Question: Does SQL Base have an option to set a DEFAULT Value to a column?
Like
'ALTER TABLE blablub MODIFY test SET DEFAULT '0''
Solution, thanks to Grzegorz Oledzki:

'ALTER TABLE blablub MODIFY test NOT NULL WITH DEFAULT'
However kinda stupid since you can't define the DEFAULT value yourself.
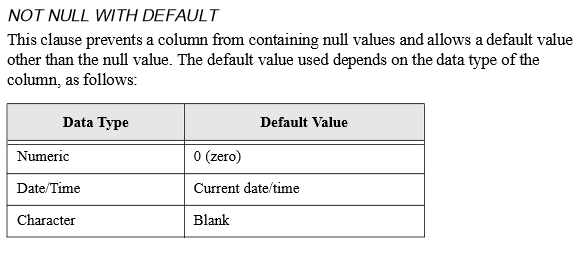
Answer: This is the first time I hear of SQLBase, but <URL> which at page 3-11 suggests something like:
'''
ALTER TABLE blablub MODIFY test <DATATYPE> NOT NULL WITH DEFAULT
'''